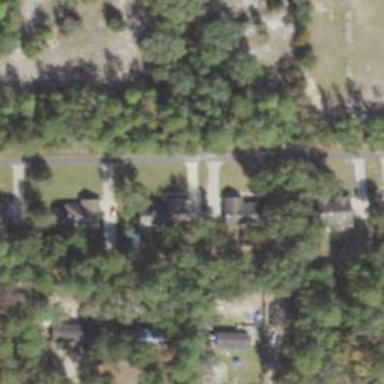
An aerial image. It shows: Residential area composed of single-family homes.